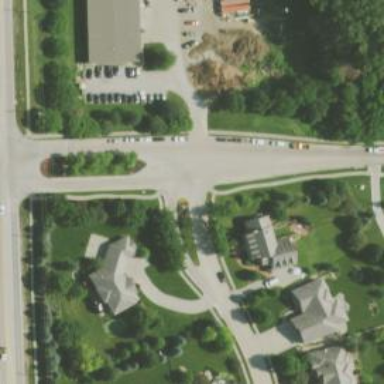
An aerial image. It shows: Unmarked road crossing.